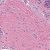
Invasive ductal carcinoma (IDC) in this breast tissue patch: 0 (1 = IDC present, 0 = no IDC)